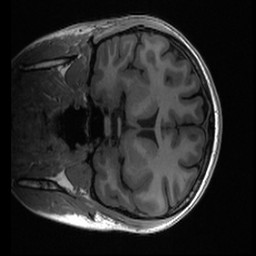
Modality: T1w
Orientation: coronal
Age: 18
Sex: female